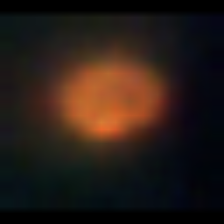
Taxon: NanoPlankton
Group: Other